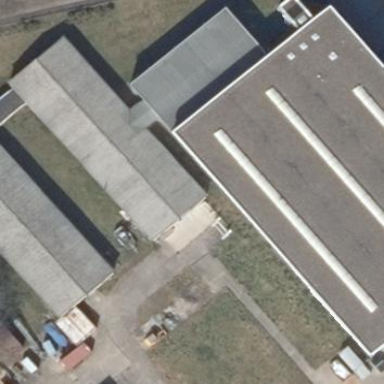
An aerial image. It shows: Commercial building.